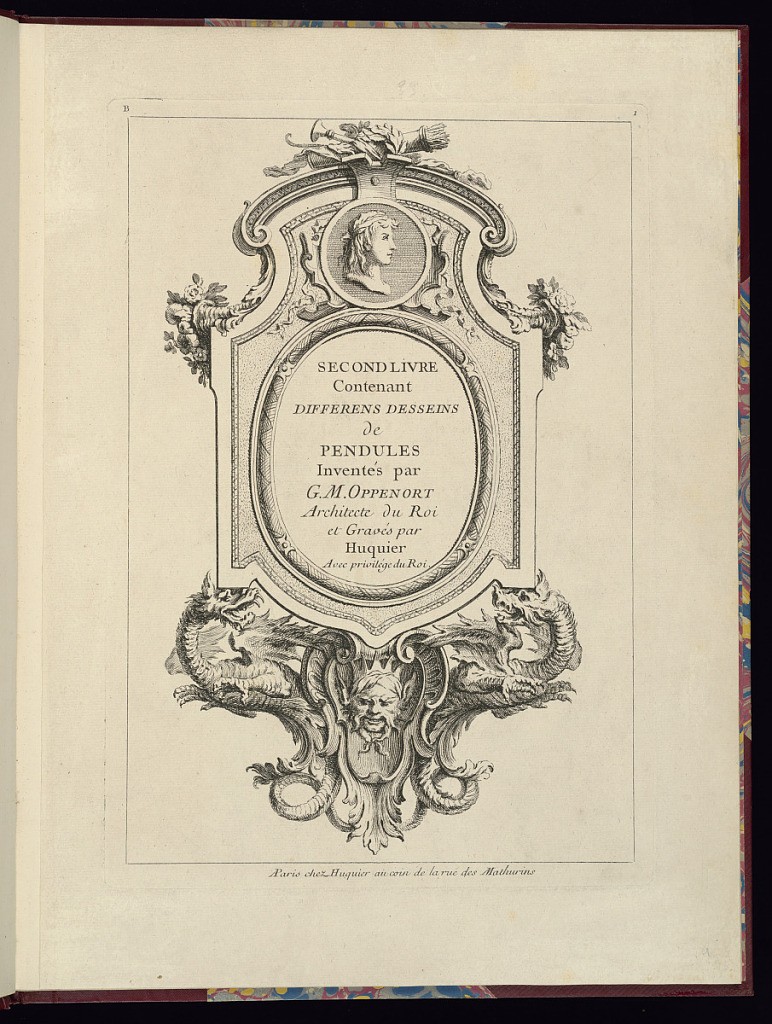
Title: Title Page
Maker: Gilles-Marie Oppenord, French, 1672–1742
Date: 1738
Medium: Etching and engraving on laid paper
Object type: Print
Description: Title page for a series of mantel and cartel clock case designs. The title is lettered in the center of a roundel within a cartel clock design, decorated with dragons, lamb's tongue repeating pattern, cartouches, cornicupia filled with flowers, a mask (mascaron), c-scrolls, scrolling acanthus leaves (rinceaux), a profile portrait, ribbons, and topped with a laurel crown, horn, bow and quiver of arrows. The plate is numbered and signed.